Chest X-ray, AP view. Patient: 87 years old, sex M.
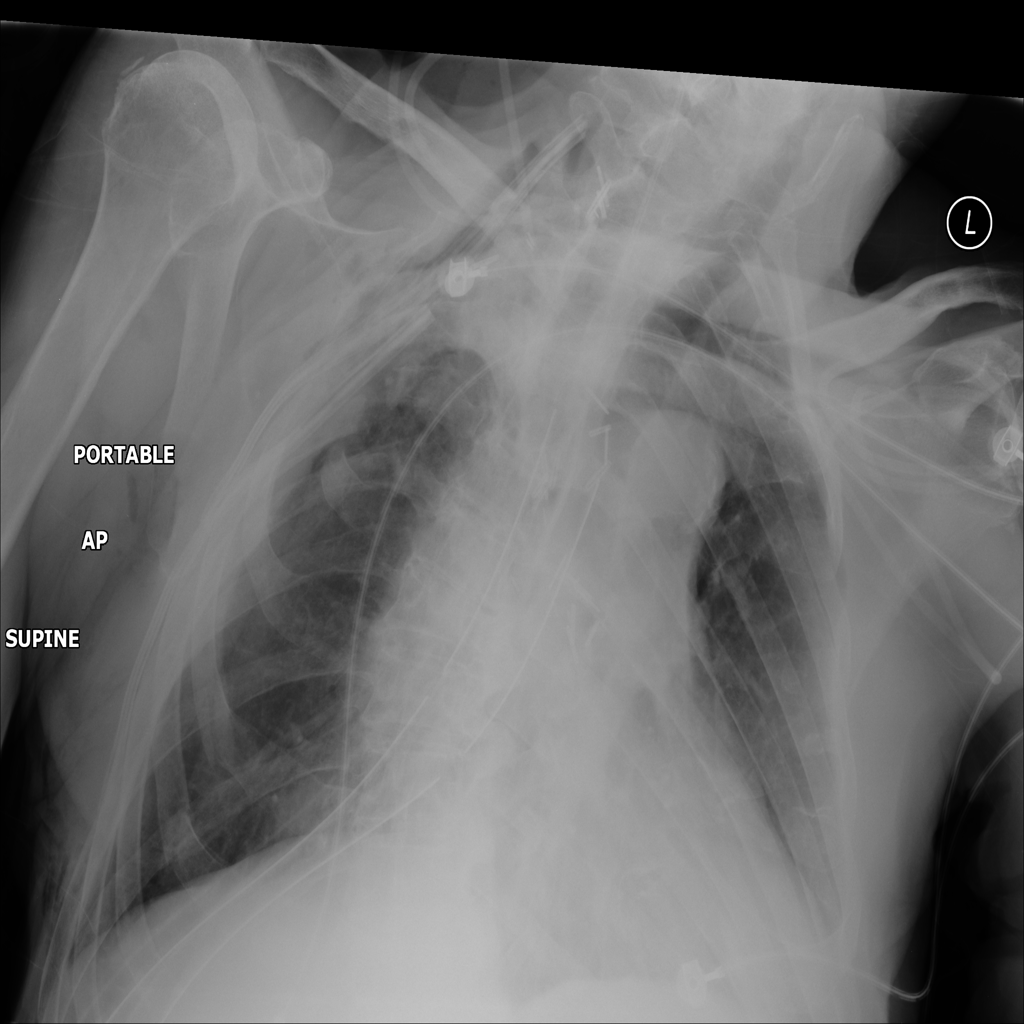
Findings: No Finding